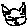
Label: cat